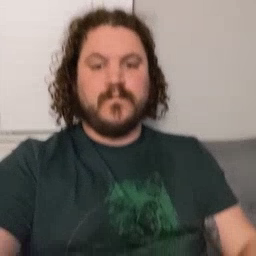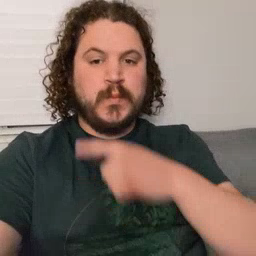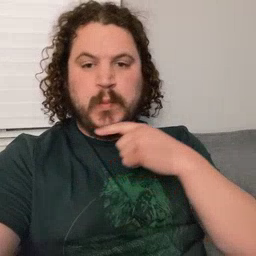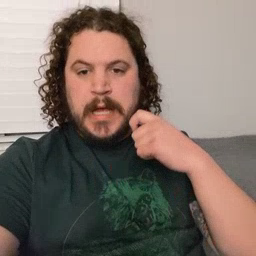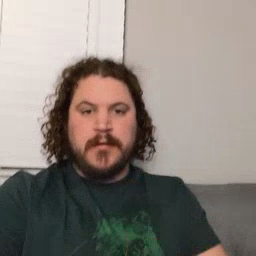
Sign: dry